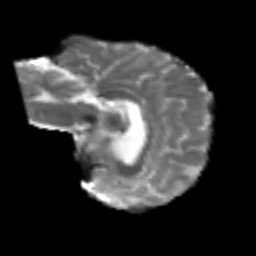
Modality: T2w
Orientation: sagittal
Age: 53
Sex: male
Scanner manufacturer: siemens
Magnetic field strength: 3 T
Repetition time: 4.987 s
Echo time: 0.0792 s